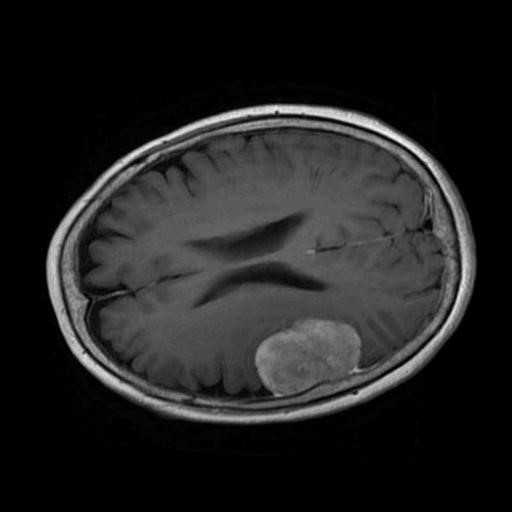
Label: brain_menin